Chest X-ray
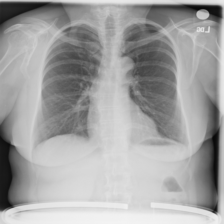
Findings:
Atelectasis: negative
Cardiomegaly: negative
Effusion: negative
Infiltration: negative
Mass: negative
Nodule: negative
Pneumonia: negative
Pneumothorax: negative
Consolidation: negative
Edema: negative
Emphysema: negative
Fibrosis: negative
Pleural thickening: negative
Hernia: negative